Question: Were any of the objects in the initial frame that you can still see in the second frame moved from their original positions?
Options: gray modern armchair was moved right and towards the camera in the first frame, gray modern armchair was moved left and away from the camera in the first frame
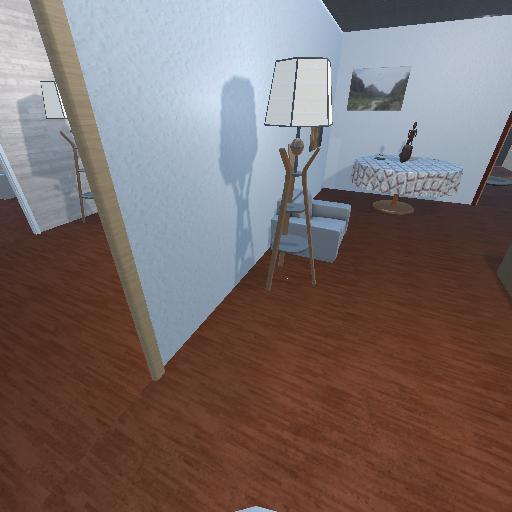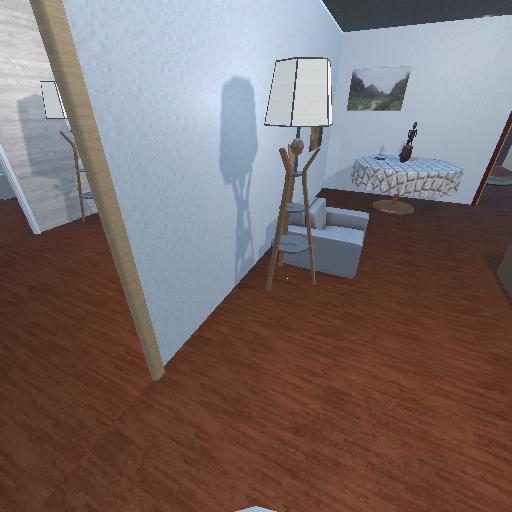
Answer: gray modern armchair was moved right and towards the camera in the first frame